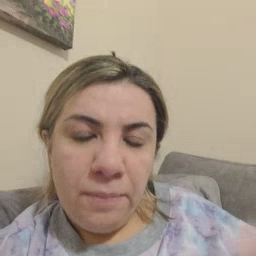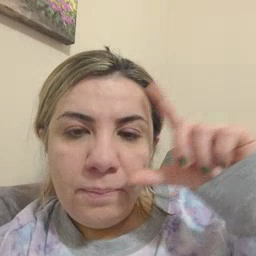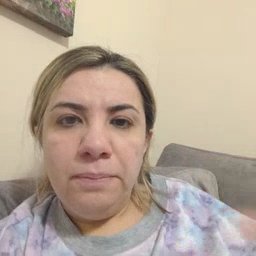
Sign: wake